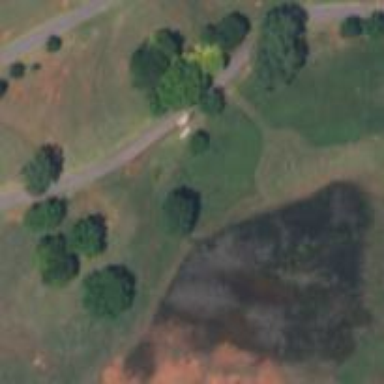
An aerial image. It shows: Disc golf basket.